Field crop: tomato
Growth stage: 2
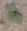
Species: solanum